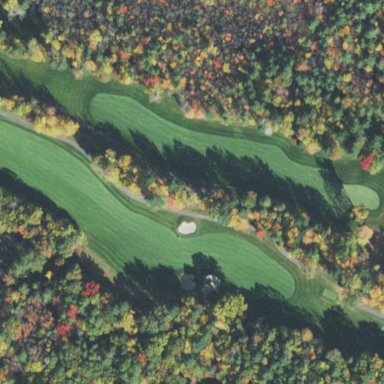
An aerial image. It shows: Rough grassy area used for golf.